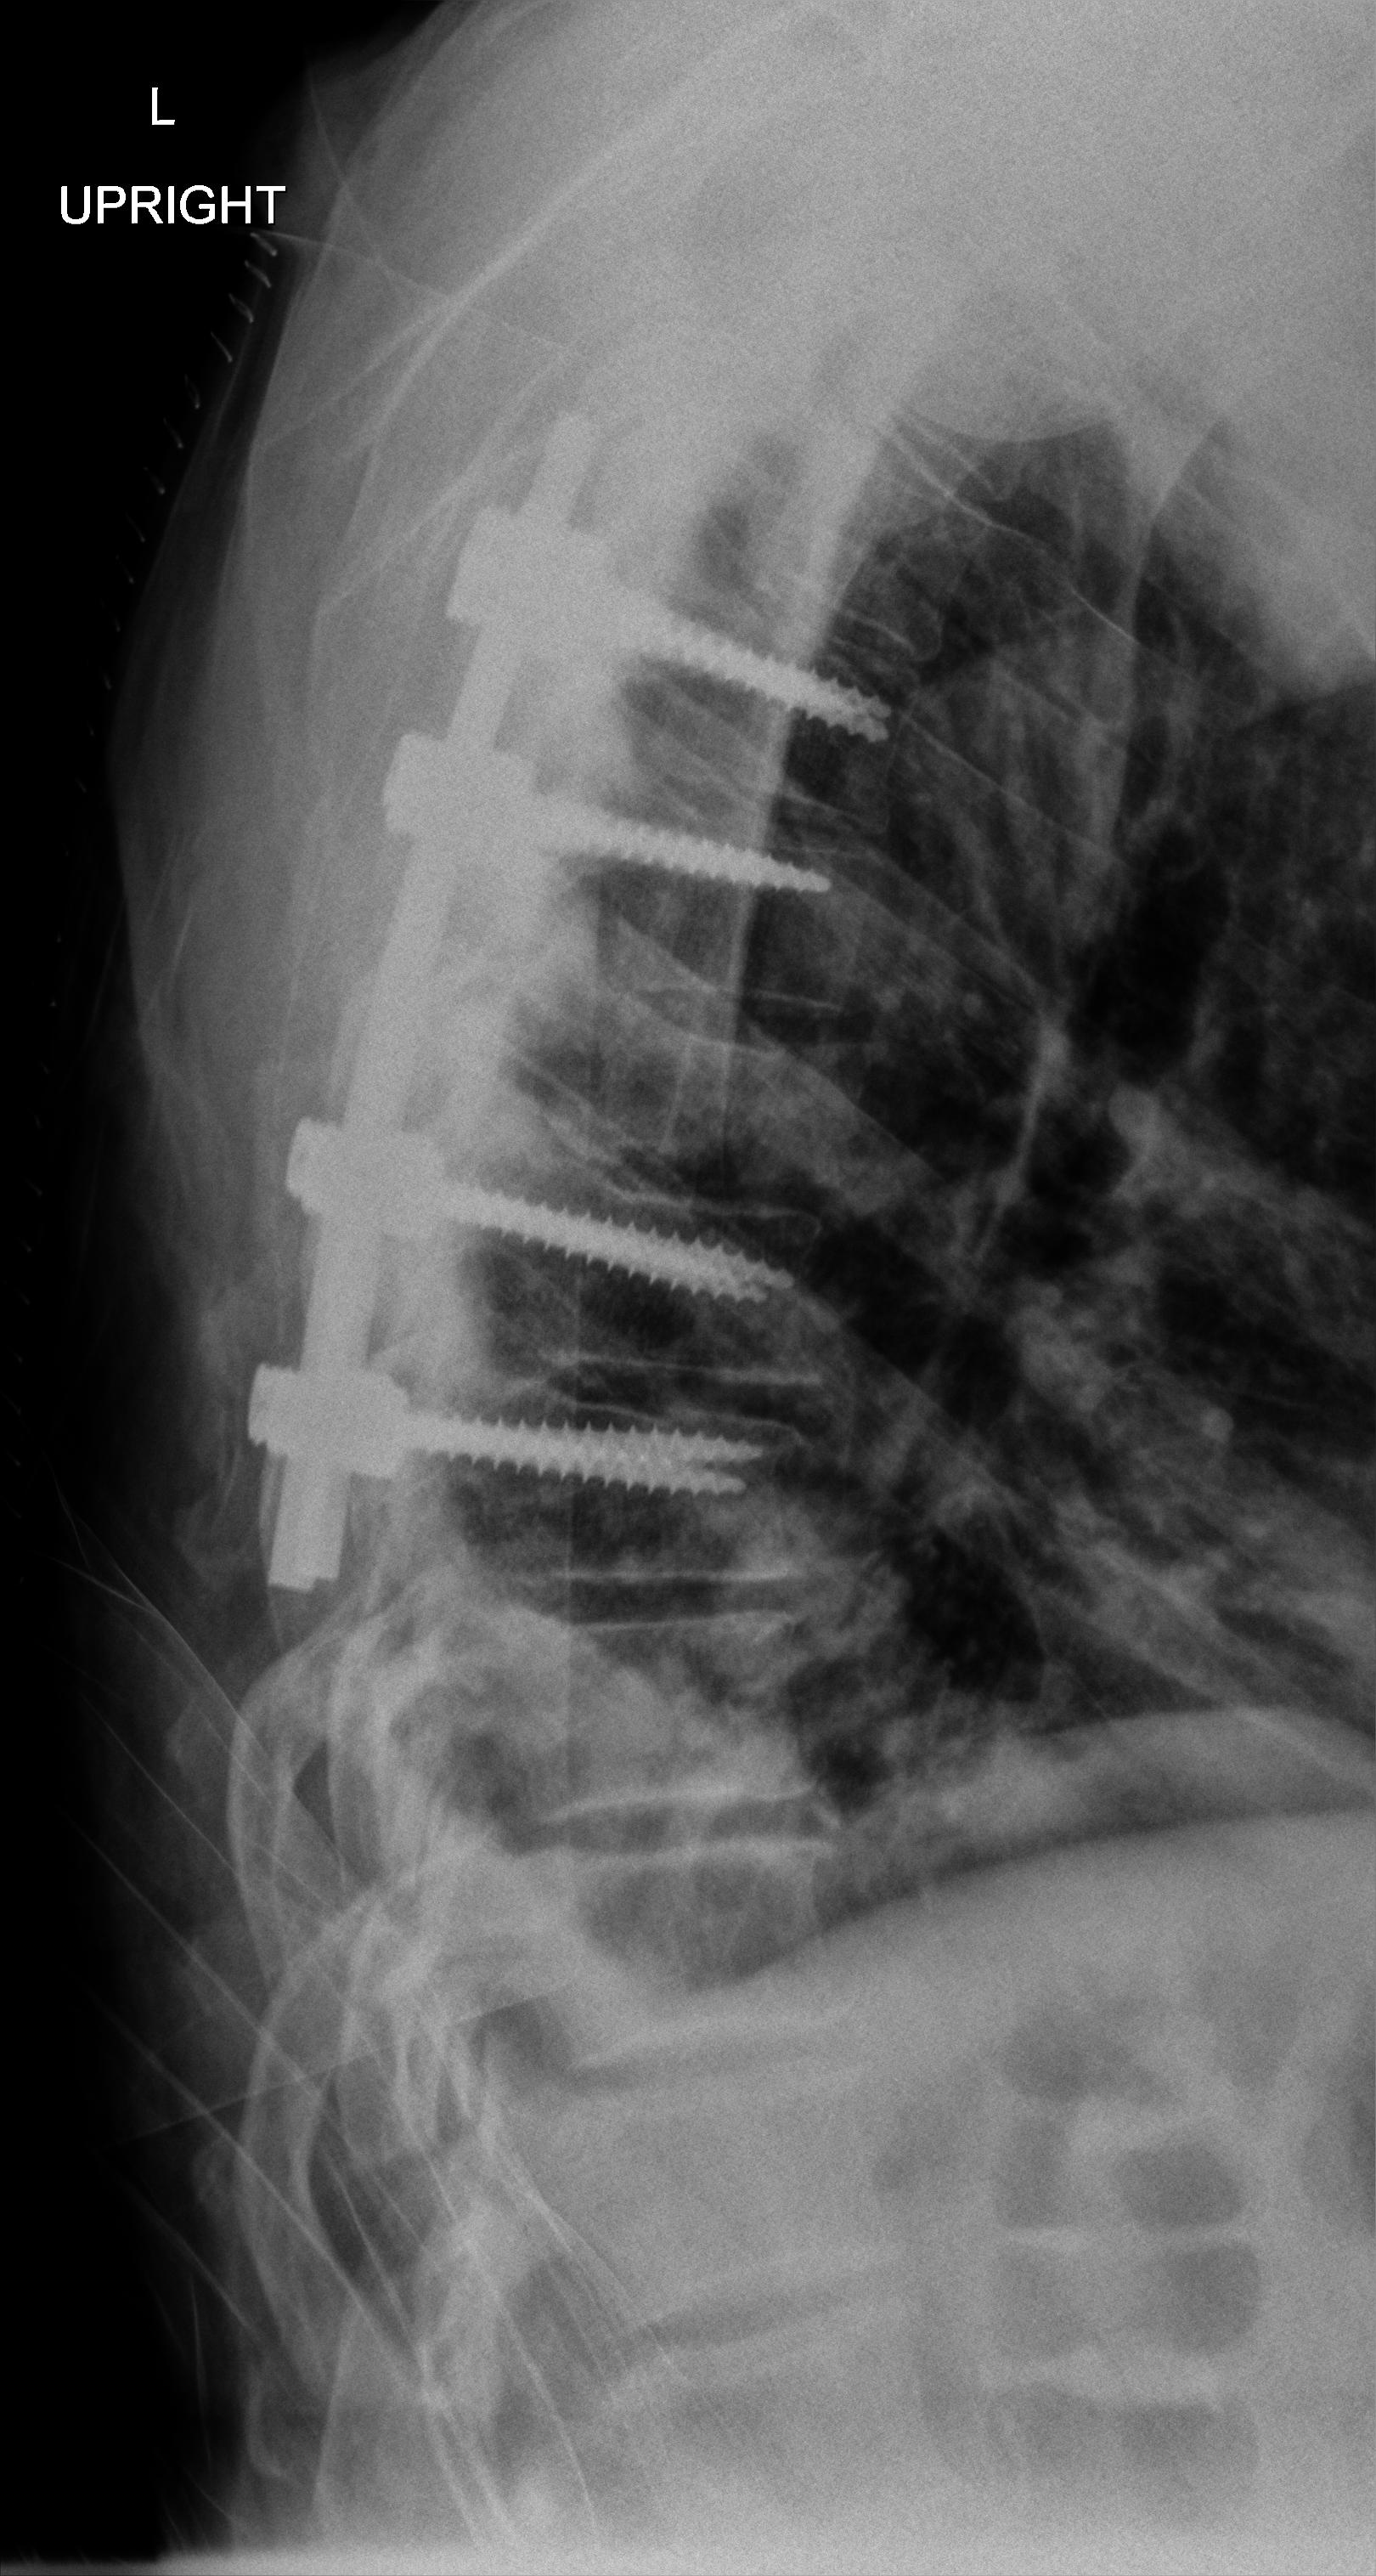
View: LATERAL
Implant manufacturer: nuvasive reline